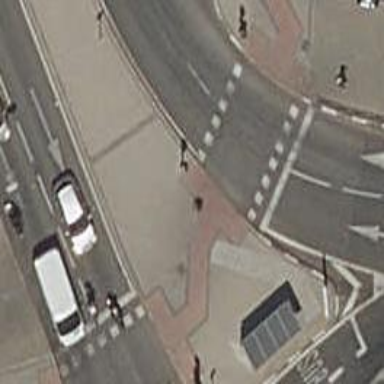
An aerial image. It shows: Road crossing with traffic signals.